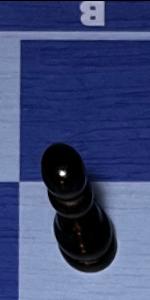
Label: Pawn_Black